Question: Sorry for my English.
Hi, faced with a problem in the Bootstrap 3, it is impossible to make the grouping of the two text fields and a button. Prompt solution.

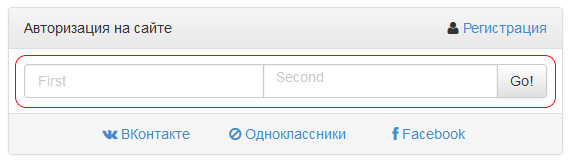
Answer: You can do it like this, with an input group and two input fields, and adding some css:
HTML:
'''
<div class="input-group double-input">
<input type="text" placeholder="First" class="form-control" />
<input type="text" placeholder="Second" class="form-control" />
<span class="input-group-btn">
<button class="btn btn-default" type="button">Go!</button>
</span>
</div><!-- /input-group -->
'''
CSS:
'''
.double-input .form-control {
width: 50%;
border-right-width: 0px;
}
.double-input .form-control:focus {
border-right-width: 1px;
}
'''
Check this fiddle: <URL>